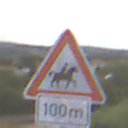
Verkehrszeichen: ReiterLinks
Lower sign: Entfernungsangaben1
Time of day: MorningAfternoon
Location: Outdoor (Suburban)
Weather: PartlyCloudy
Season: NotSpecified
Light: Natural